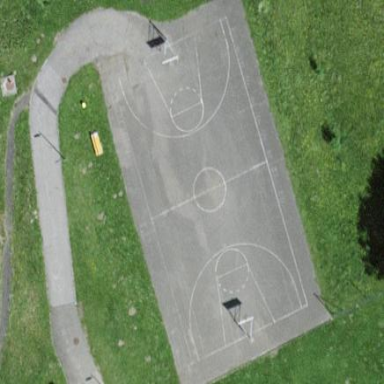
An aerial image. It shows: Basketball court in the leisure land pitch.